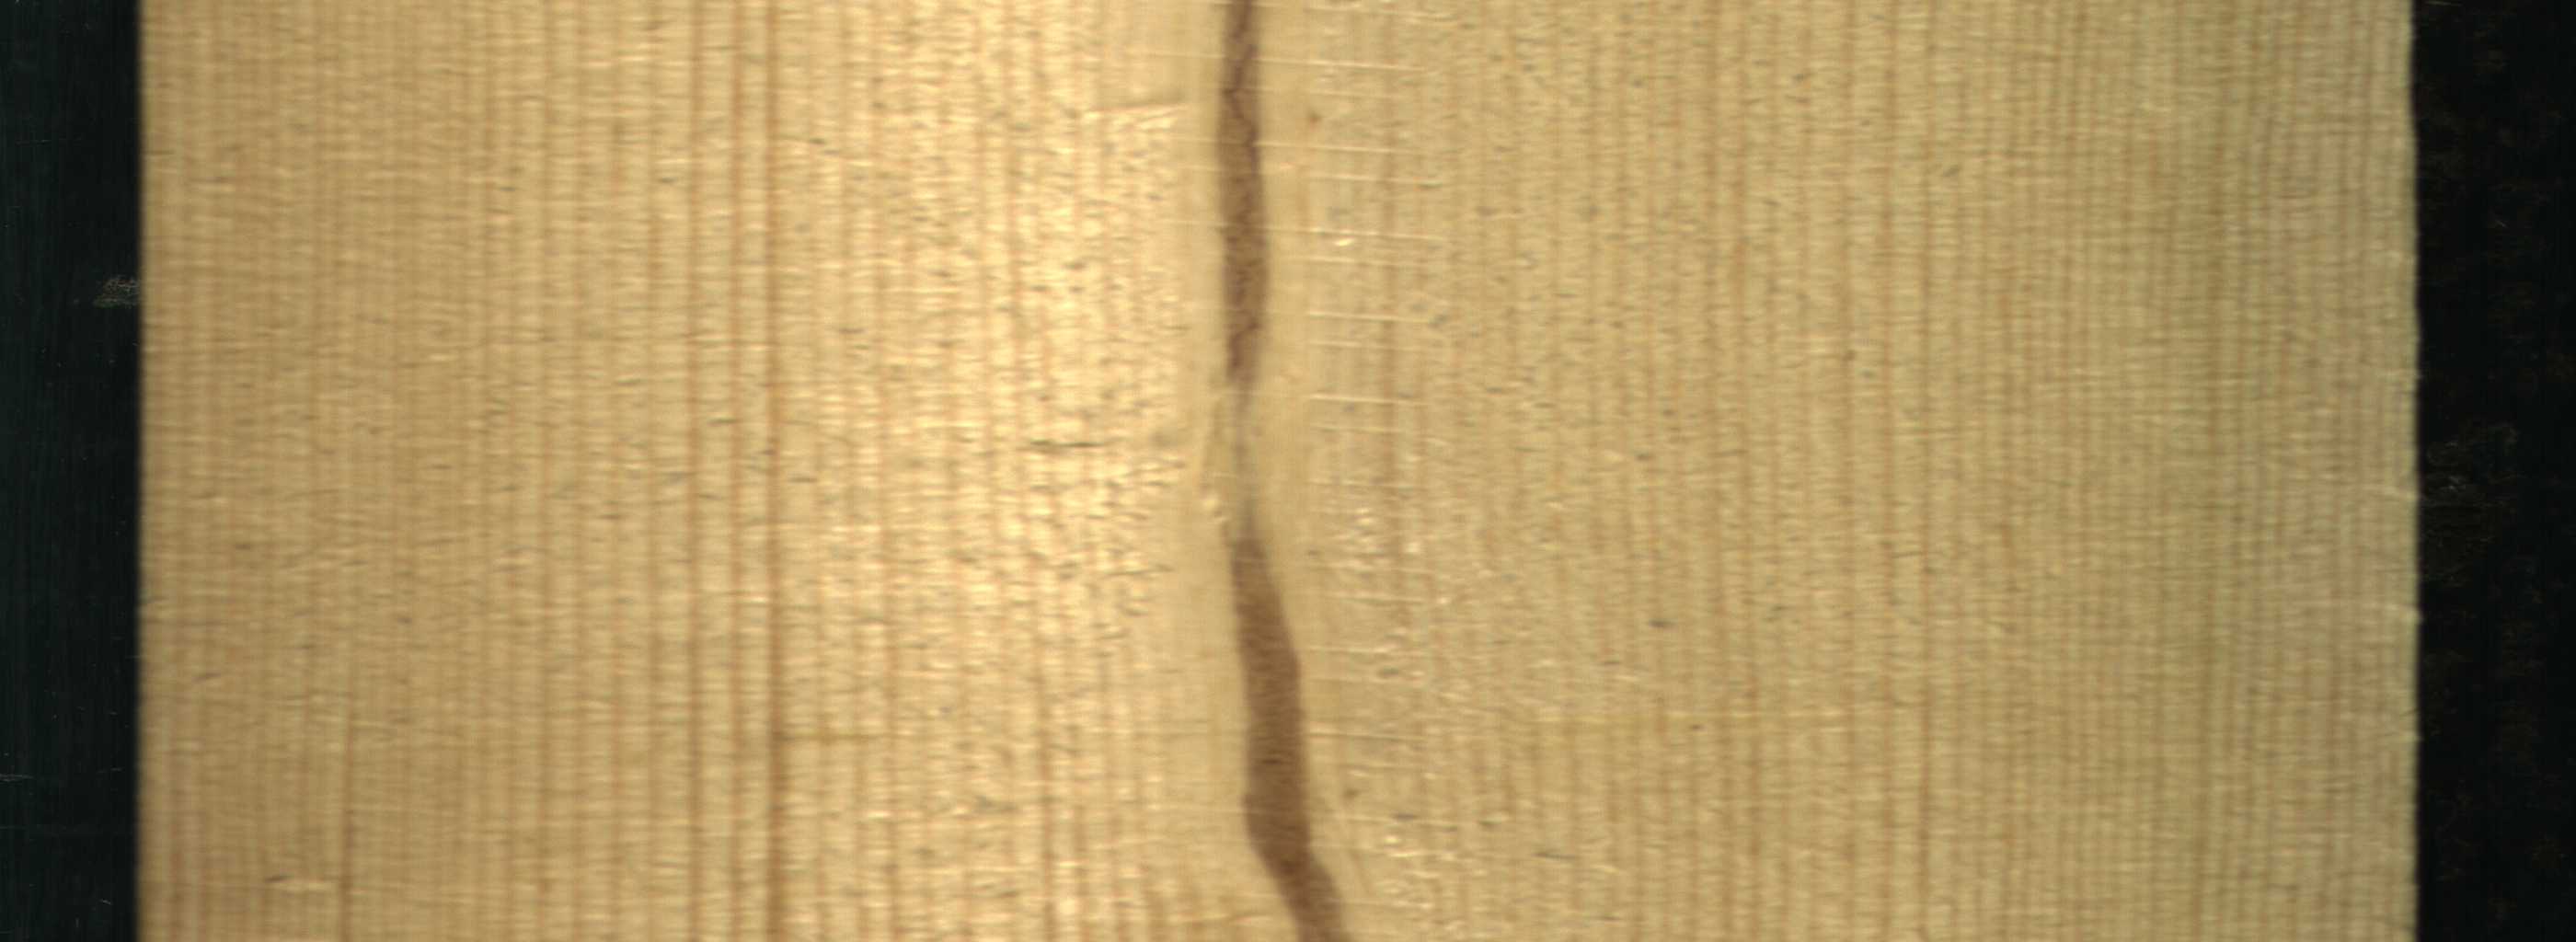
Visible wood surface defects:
Marrow
Marrow